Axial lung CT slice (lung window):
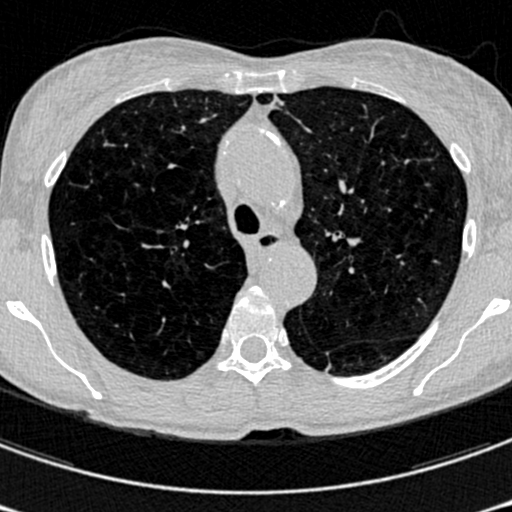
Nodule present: no